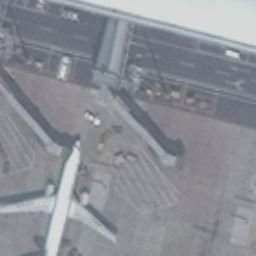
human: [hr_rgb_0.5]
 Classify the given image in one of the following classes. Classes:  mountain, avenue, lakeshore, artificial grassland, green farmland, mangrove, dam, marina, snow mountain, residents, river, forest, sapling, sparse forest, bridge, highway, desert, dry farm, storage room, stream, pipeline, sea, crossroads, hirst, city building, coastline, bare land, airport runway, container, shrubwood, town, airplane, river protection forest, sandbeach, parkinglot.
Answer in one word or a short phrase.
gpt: airplane